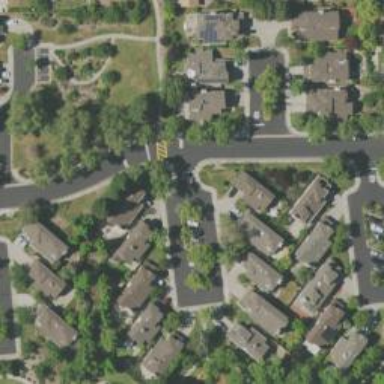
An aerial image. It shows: Residential road with separate sidewalk.